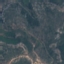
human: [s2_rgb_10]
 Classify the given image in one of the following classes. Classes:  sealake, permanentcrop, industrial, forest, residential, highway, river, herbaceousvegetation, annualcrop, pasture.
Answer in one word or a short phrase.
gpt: HerbaceousVegetation